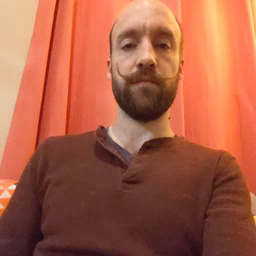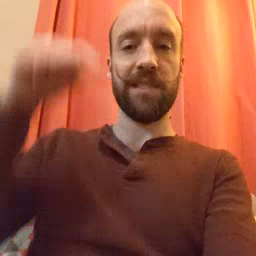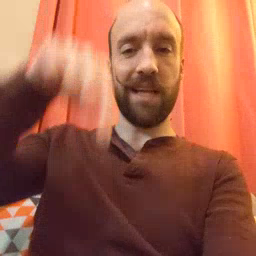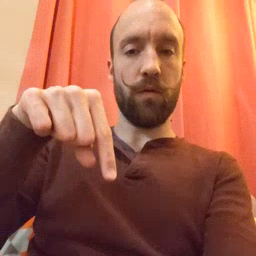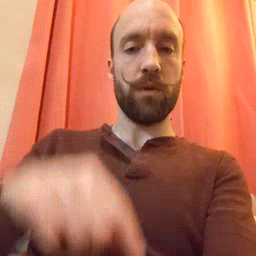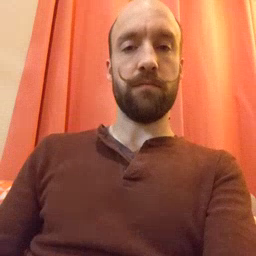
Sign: down